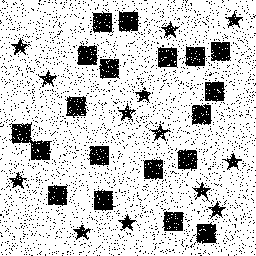
Squares: 19
Triangles: 0
Stars: 13
Total shapes: 32